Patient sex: M
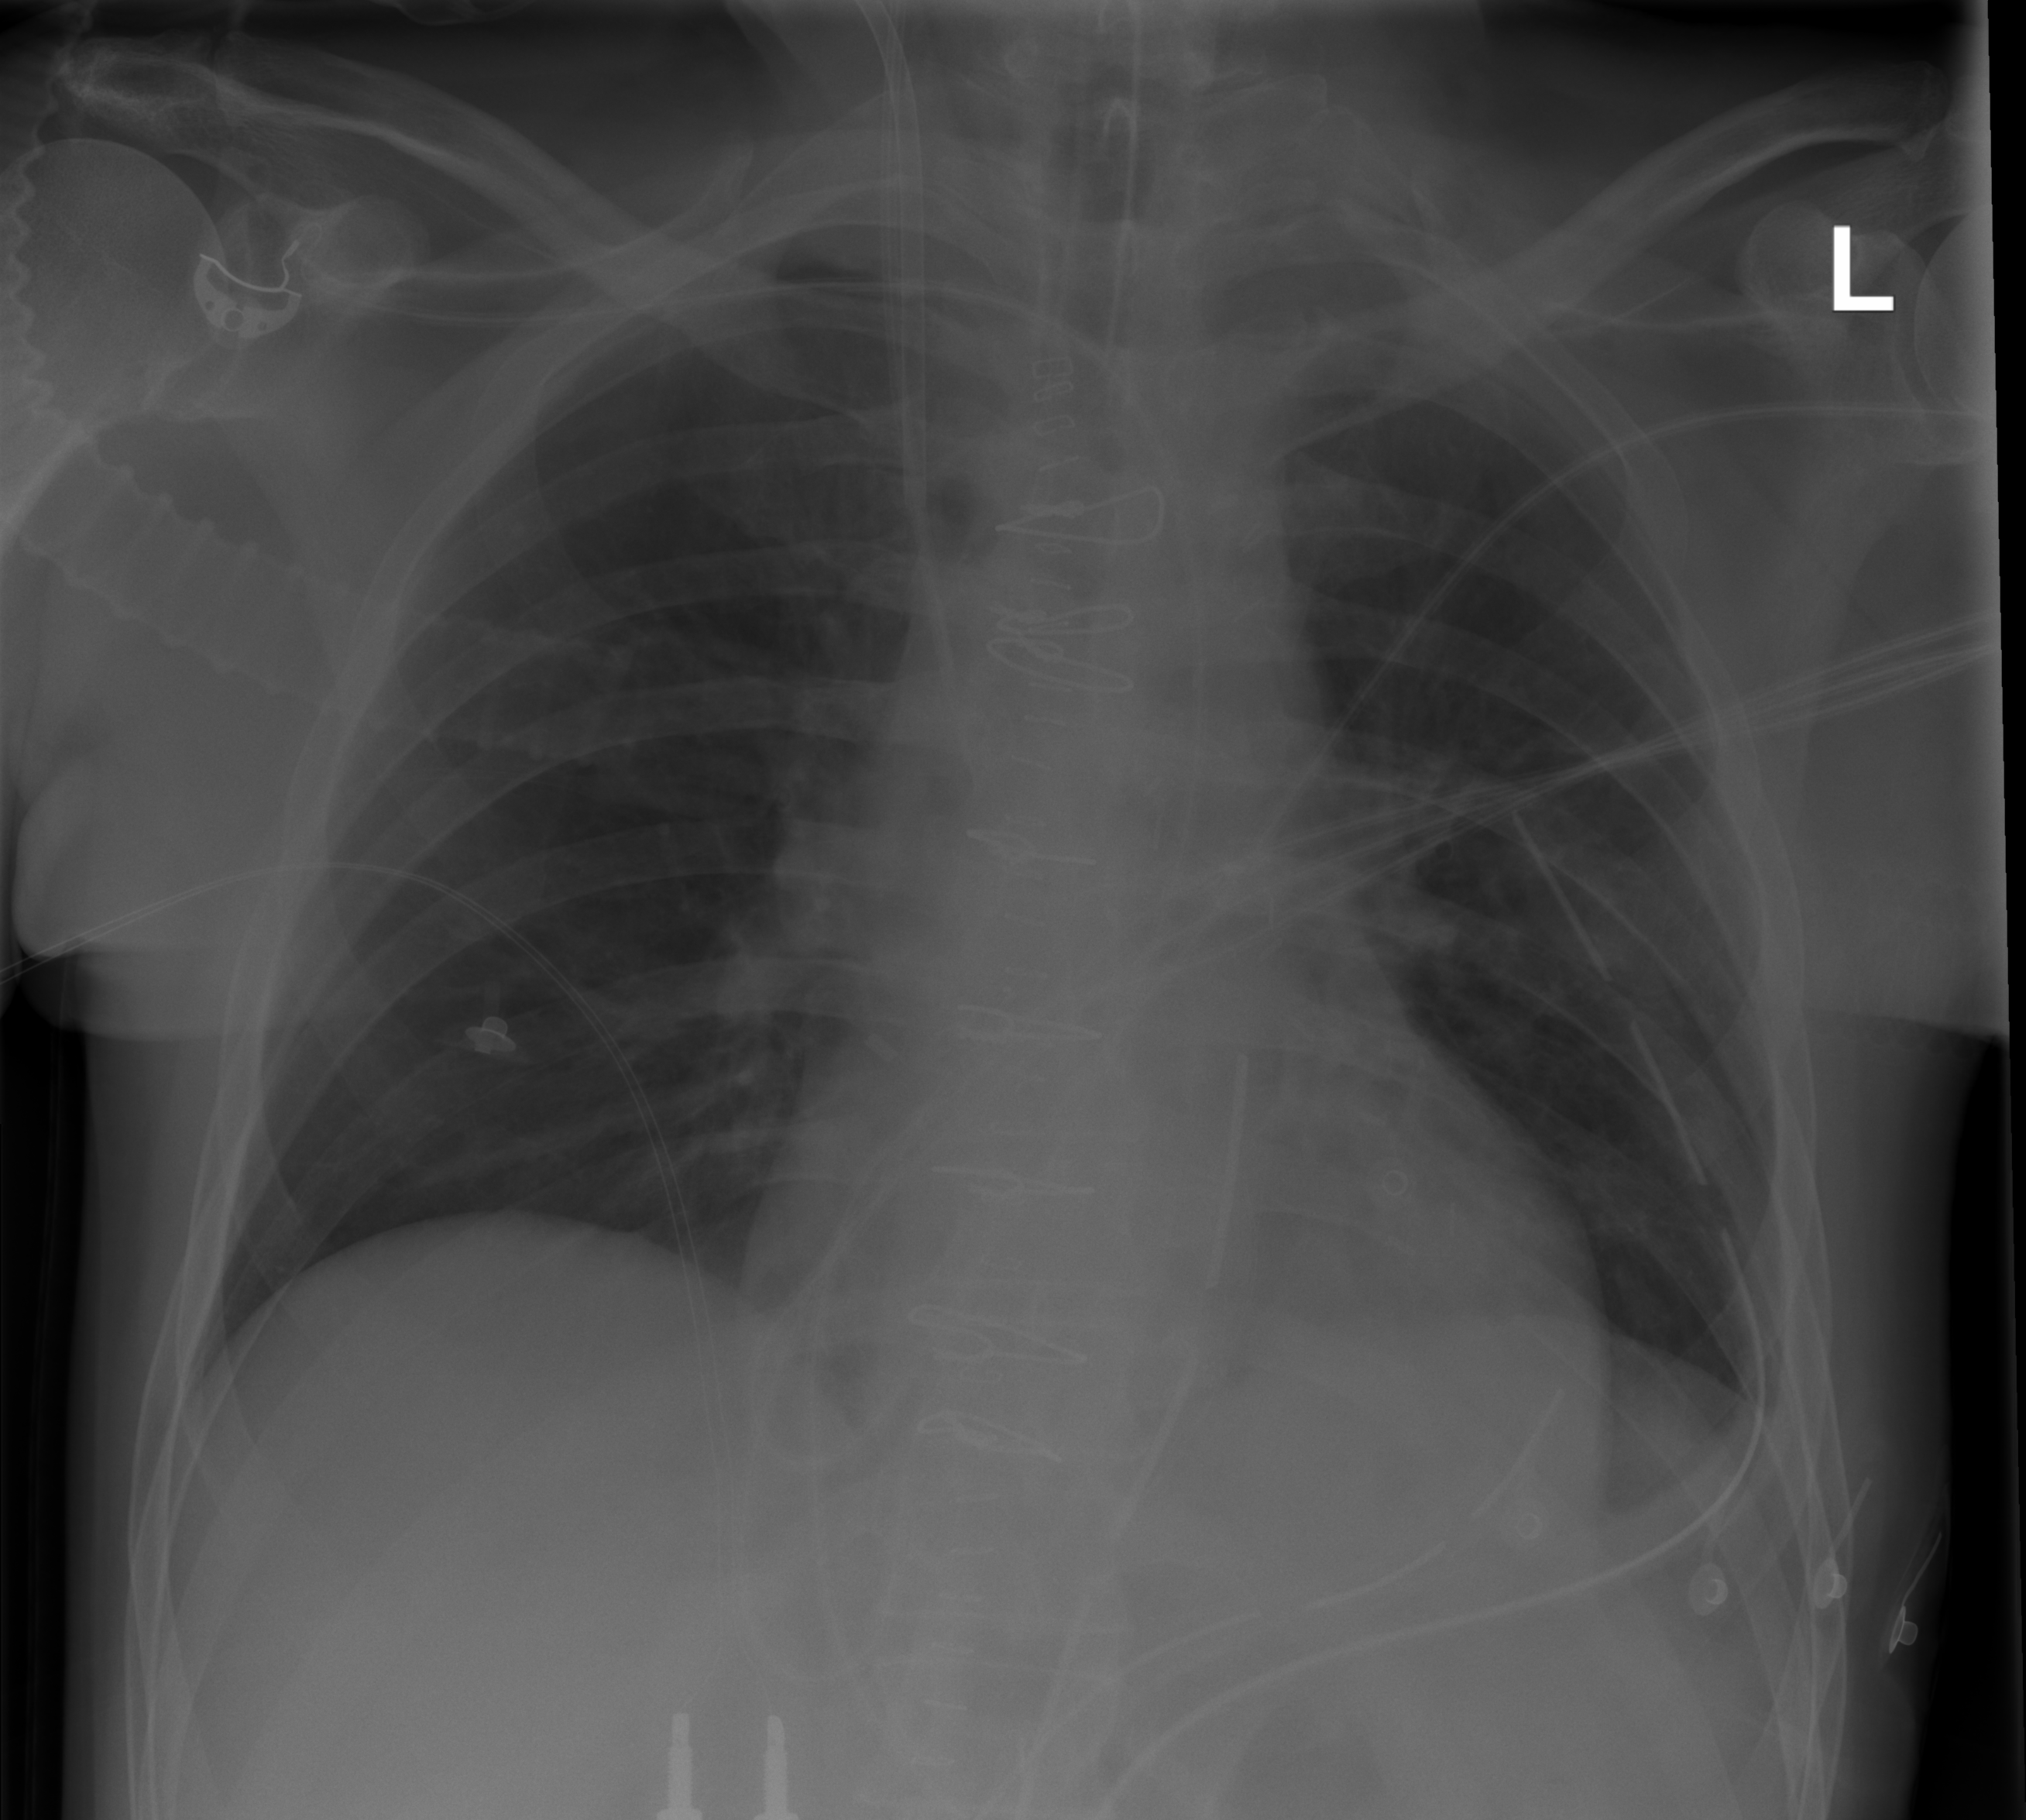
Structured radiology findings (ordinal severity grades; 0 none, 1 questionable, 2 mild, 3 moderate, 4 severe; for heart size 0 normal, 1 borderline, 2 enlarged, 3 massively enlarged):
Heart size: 1
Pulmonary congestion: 0
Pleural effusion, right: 0
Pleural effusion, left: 0
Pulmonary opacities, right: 0
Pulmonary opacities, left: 0
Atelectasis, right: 0
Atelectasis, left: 0